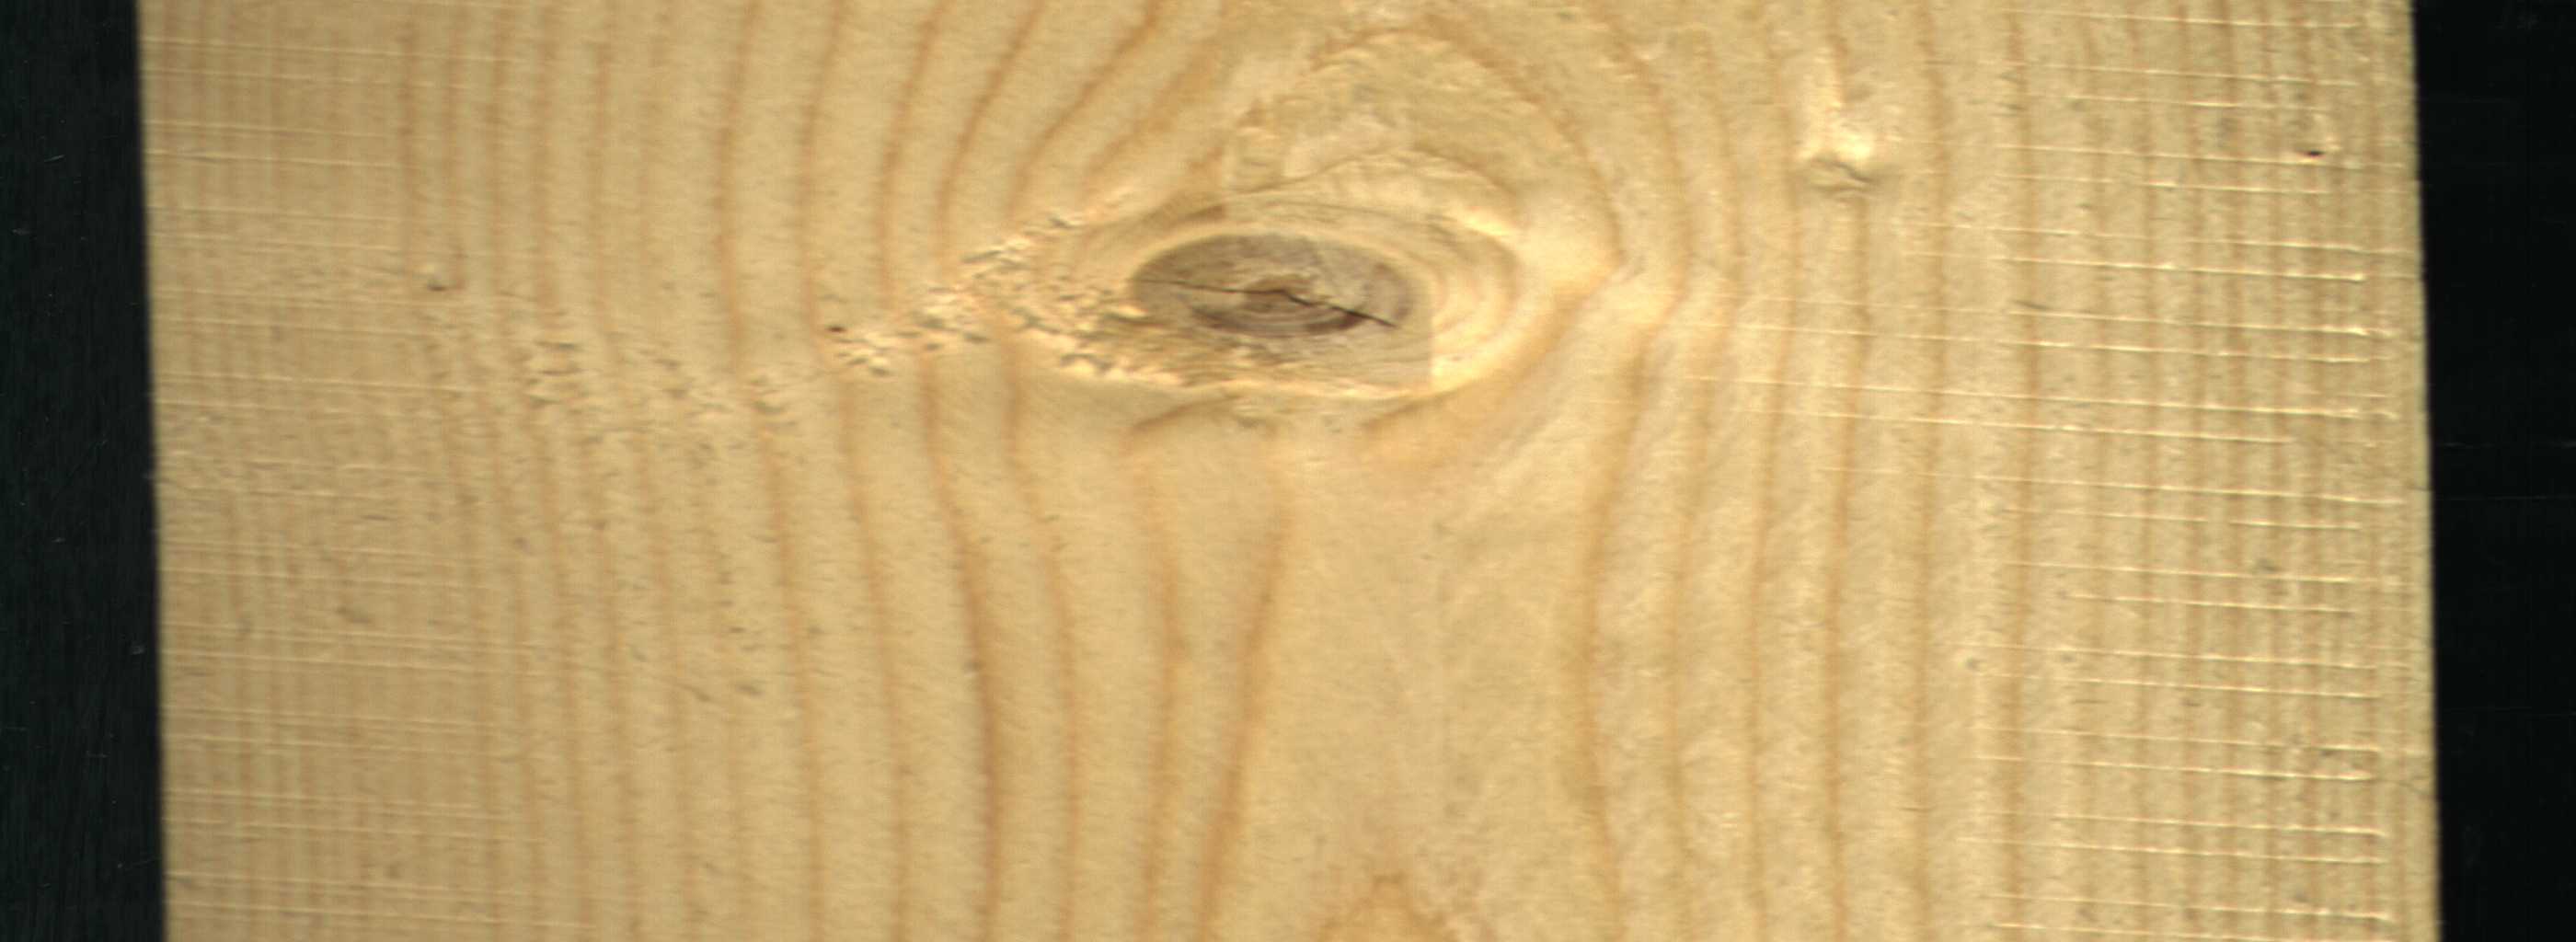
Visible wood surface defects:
knot_with_crack